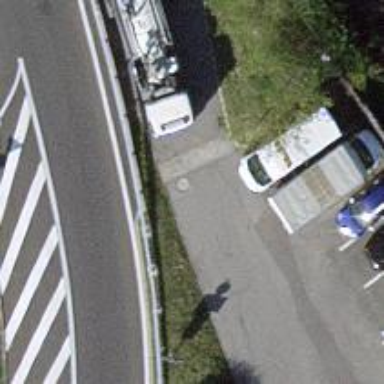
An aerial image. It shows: Bollard.